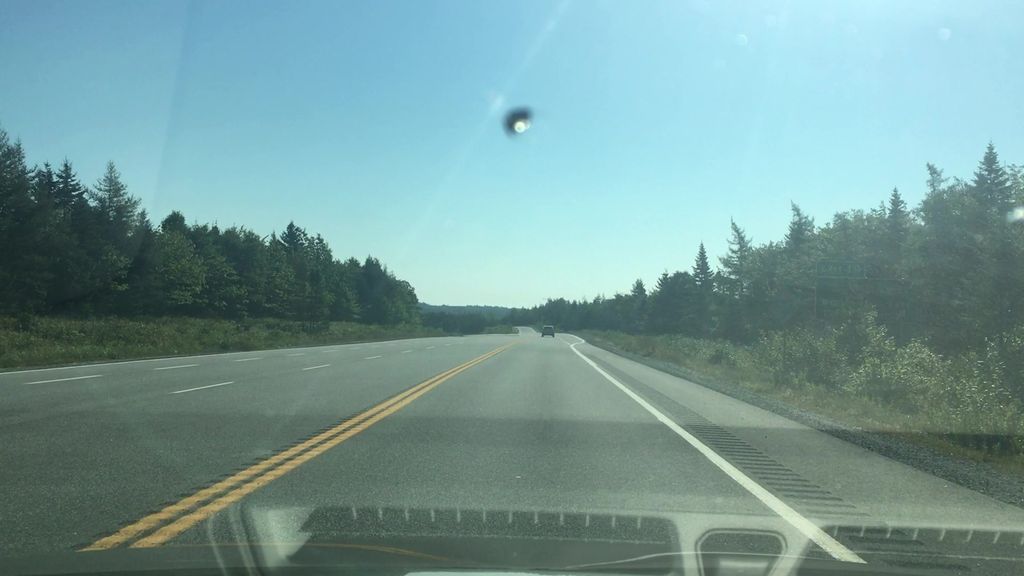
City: halifax